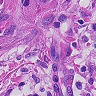
Metastatic tissue present: yes